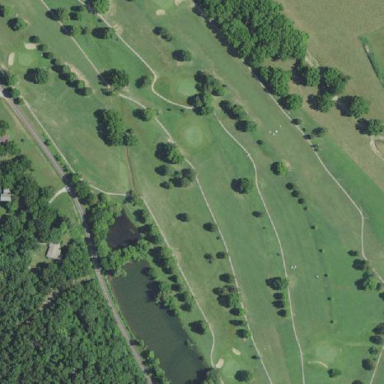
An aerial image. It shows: Golf course.